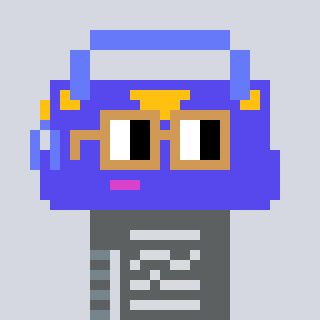
a pixel art character with square brown glasses, a bag-shaped head and a computerblue-colored body on a cool background